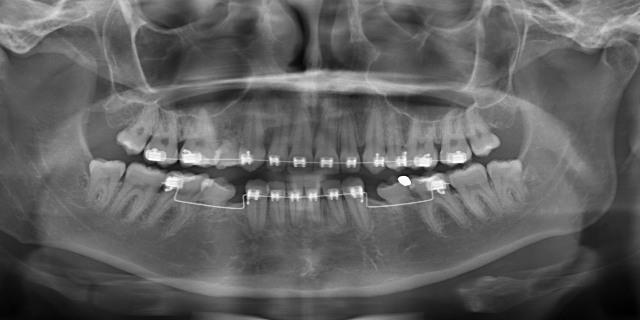
adult